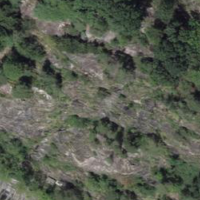
EUNIS habitat code: 41
Species observed at this site:
Euplagia quadripunctaria
Argynnis paphia
Minois dryas
Gonepteryx rhamni
Hipparchia fagi